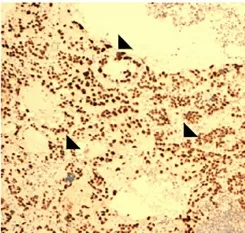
Pathological appearance of ETT. (C-F) Immunohistochemical staining images showed the expression of specific ETT markers, such as GATA, P63, hPL, and hCG-alpha (x10) (black arrowhead).
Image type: pathology (immunostaining)